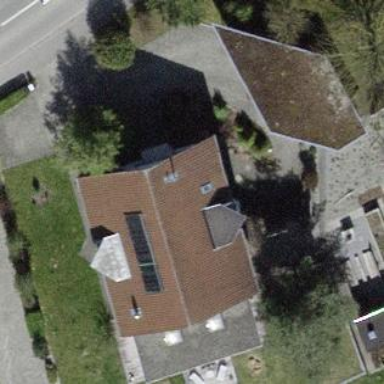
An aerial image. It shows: Detached building.